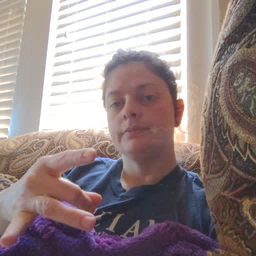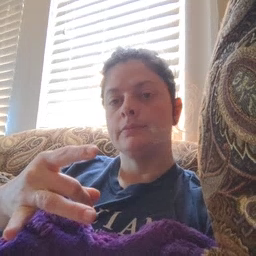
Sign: taste